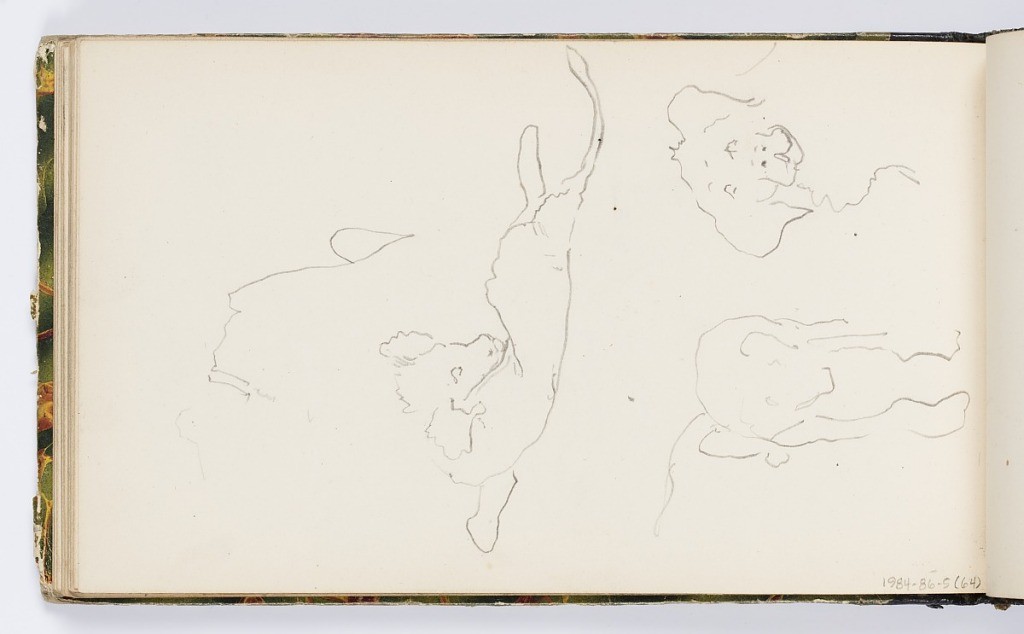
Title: Sketchbook Page: Partial Sketches of a Dog
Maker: Kenyon Cox, American, 1856–1919
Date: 1875
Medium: Graphite on paper
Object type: Sketchbook folio
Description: Center, sketch of a dog laying down. Two additional sketches of dog, seen from front, below.